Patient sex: F
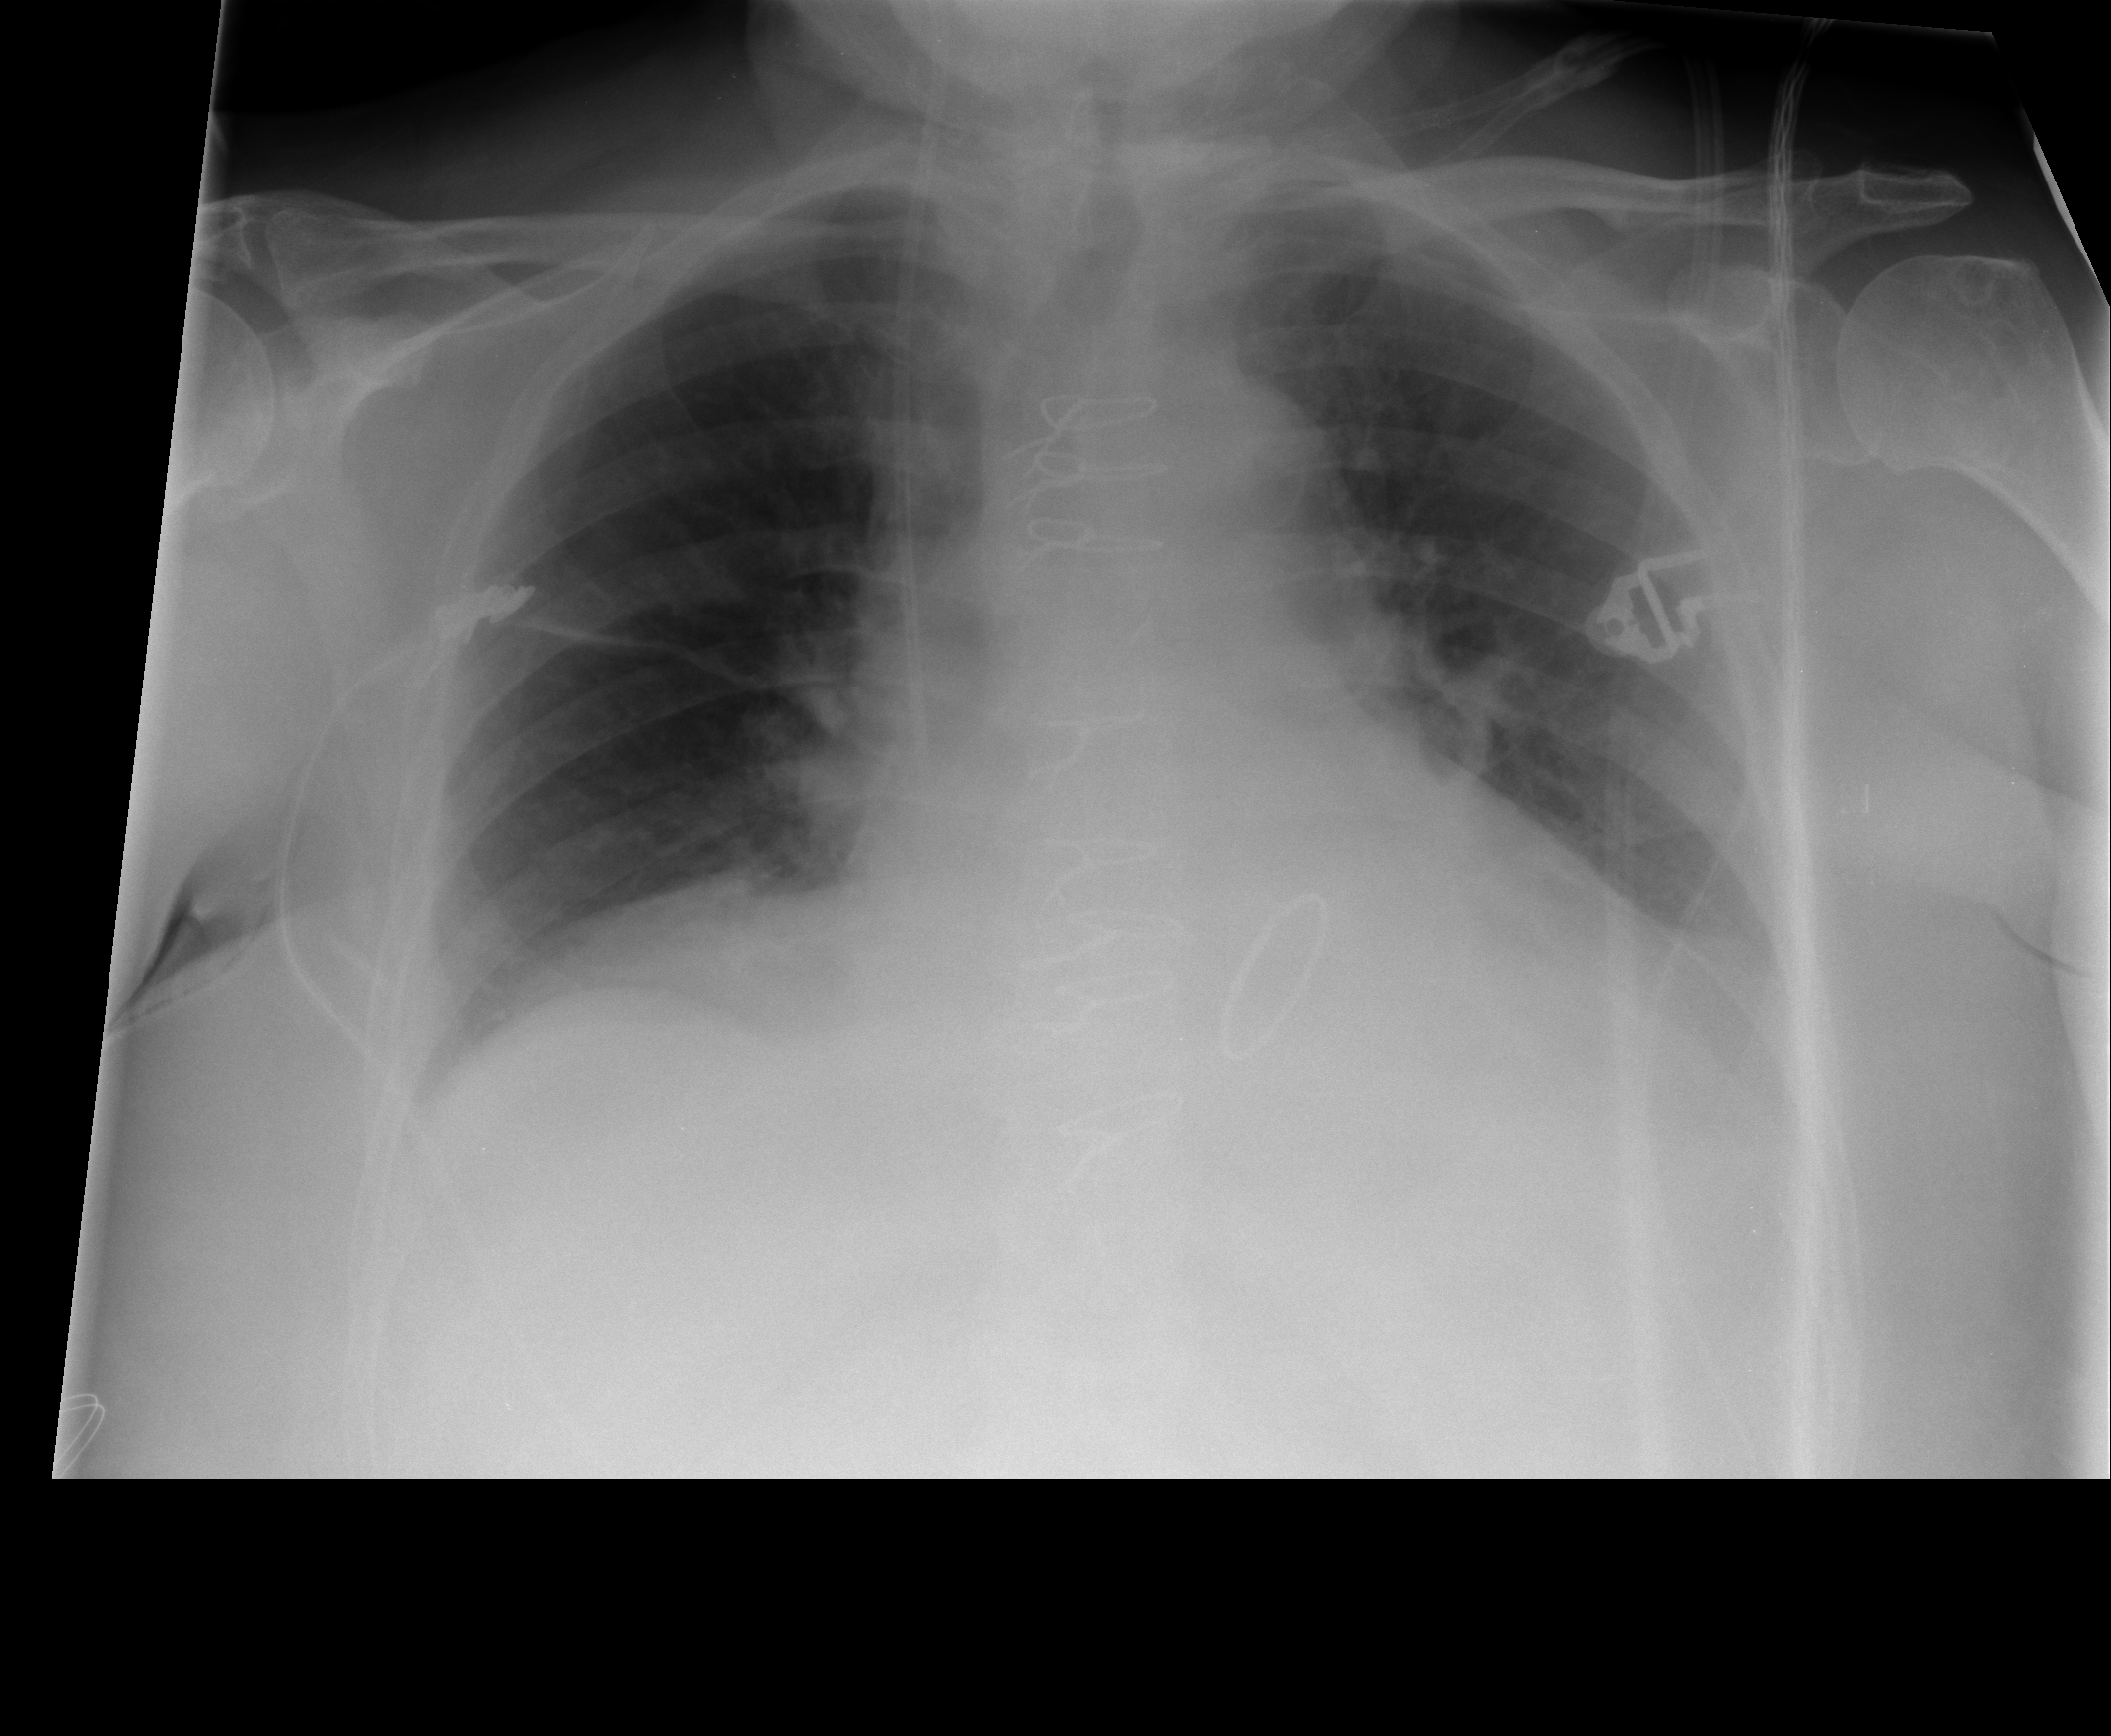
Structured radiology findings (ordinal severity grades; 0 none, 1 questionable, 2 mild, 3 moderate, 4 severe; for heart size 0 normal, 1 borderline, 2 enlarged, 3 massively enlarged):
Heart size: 2
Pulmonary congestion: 0
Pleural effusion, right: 0
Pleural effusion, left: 2
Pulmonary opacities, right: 0
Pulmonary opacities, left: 0
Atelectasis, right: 1
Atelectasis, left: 2